Question: I've been looking around a while for an answer to this, and I haven't been able to figure it out.
- - - - - - -

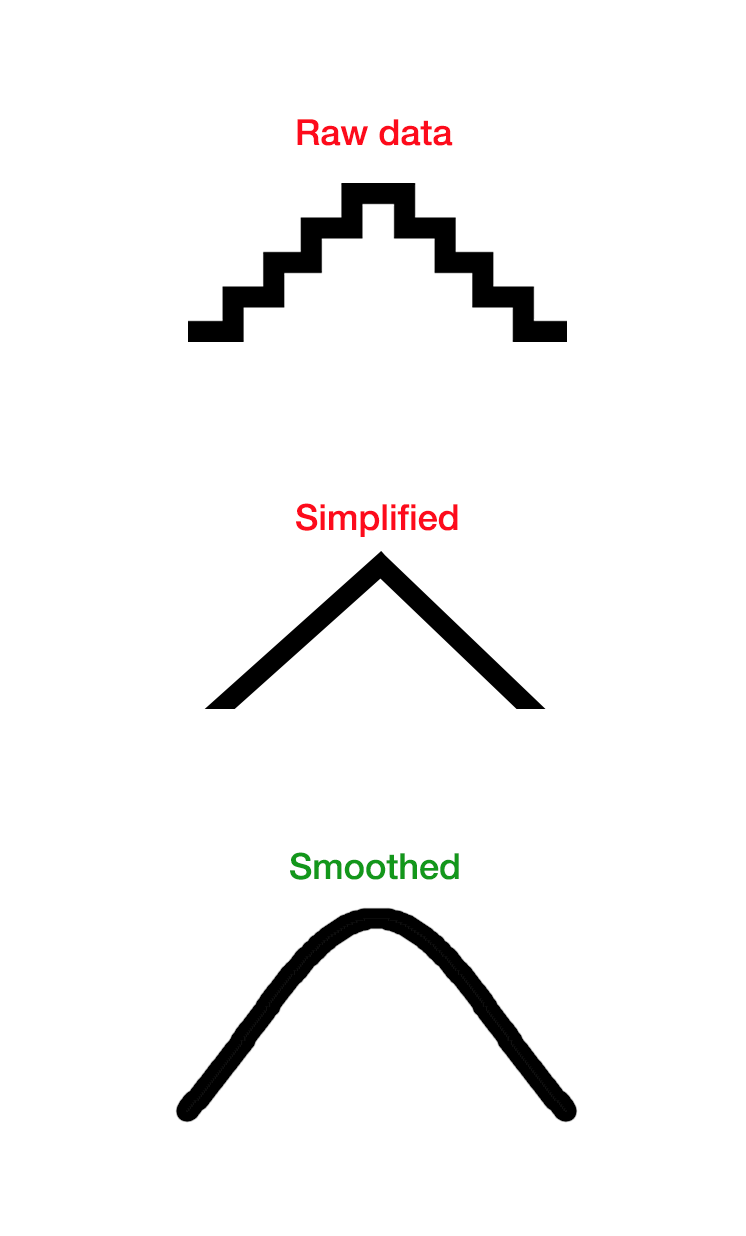
Answer: > Is this something that can be done on the front end or should/can it be done in the raw TopoJSON data?
This is something that should be done on the front end. If you were to smooth the data before you wrote it to the JSON file, the file would be needlessly big.